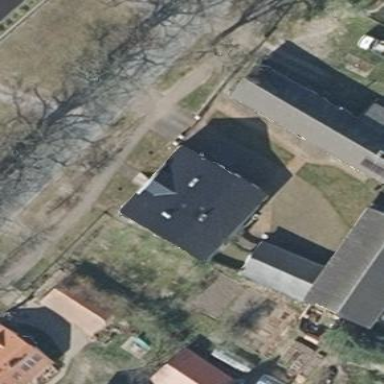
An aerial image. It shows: Building with gabled roof. The roof is oriented along the building and is colored black.